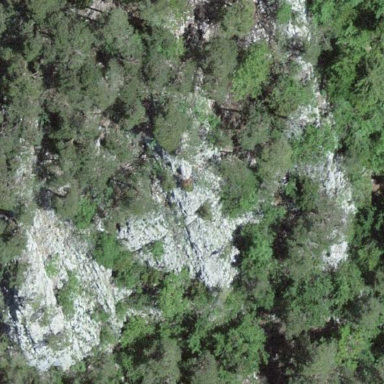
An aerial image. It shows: Landscape dominated by bare rock.